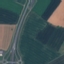
Land use / land cover: Highway